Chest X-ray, PA view. Patient: 61 years old, sex F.
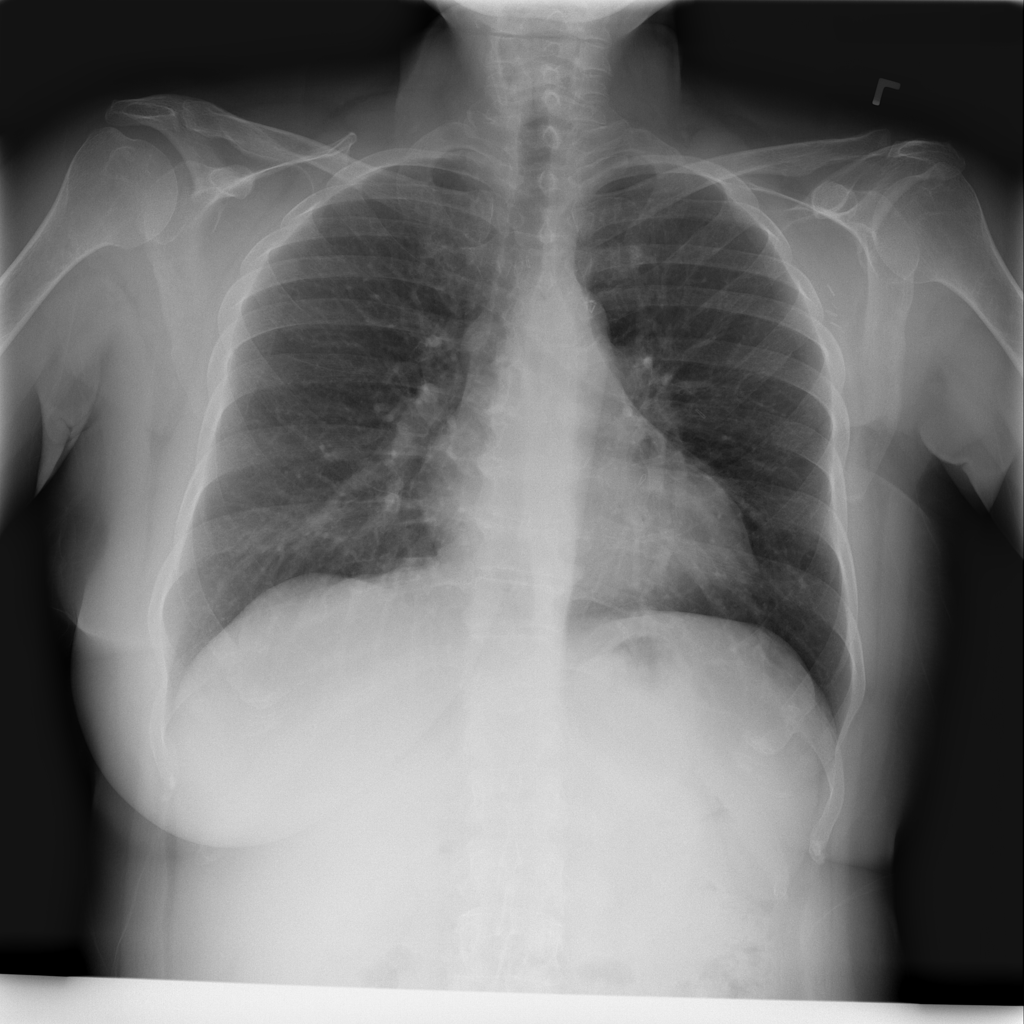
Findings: No Finding